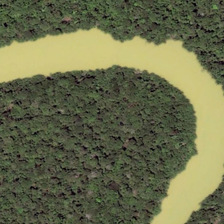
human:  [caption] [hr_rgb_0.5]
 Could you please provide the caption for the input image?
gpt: many green trees are in two sides of a curved yellow river .

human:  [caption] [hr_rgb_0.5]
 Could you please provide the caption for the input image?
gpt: it is a yellow river, green and brown wetland .

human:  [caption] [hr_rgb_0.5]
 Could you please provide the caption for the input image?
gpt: this is a river and wetland .

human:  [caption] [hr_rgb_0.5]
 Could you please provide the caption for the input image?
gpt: many green trees are in two sides of a curved yellow river .

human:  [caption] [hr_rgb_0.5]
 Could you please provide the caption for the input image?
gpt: this is a river and wetland .